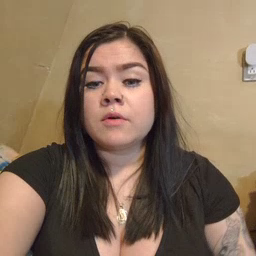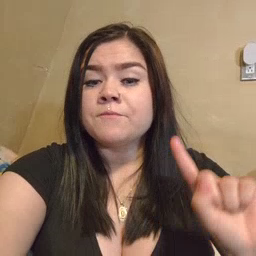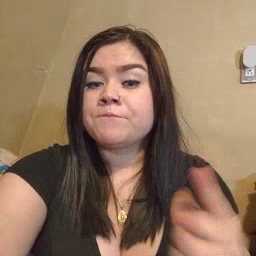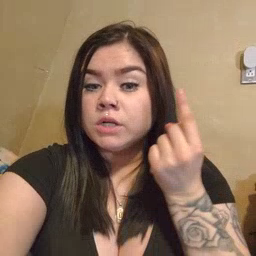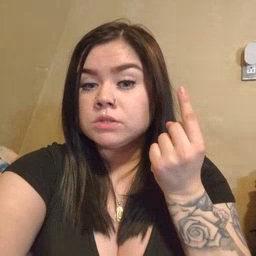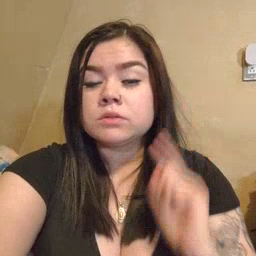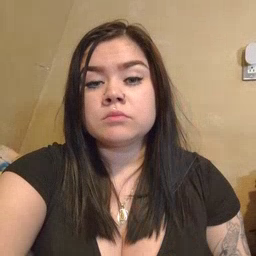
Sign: first